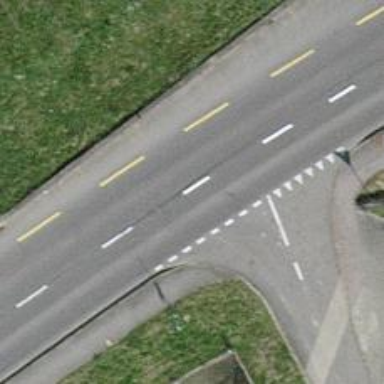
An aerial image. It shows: Secondary road with cycle lane on the left and cycle track on the right.